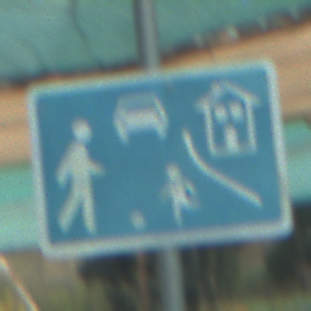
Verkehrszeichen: BeginnVerkehrsberuhigterBereich
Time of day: MorningAfternoon
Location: Roofed (Special)
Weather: PartlyCloudy
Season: NotSpecified
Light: Natural